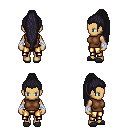
a pixel art fantasy rpg character, female body template, human, tanned skin, brown sleeveless shirt, gold greaves, raven extra-long topknot hairstyle, white cloth bandages, gray slippers, four views (front, back, left, right), 2x2 character sprite sheet, small pixel art, hard edges, no anti-aliasing